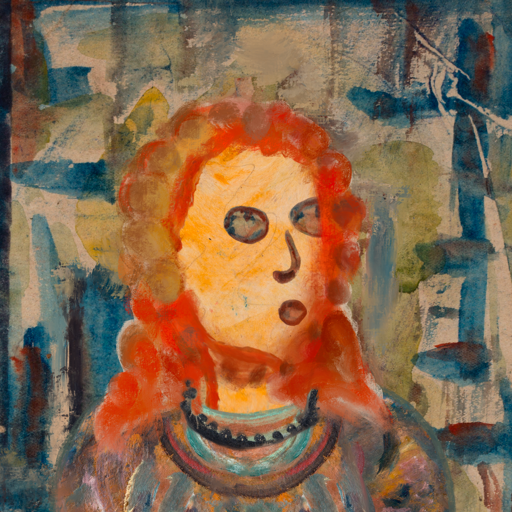
Background: Orphan, Head And Neck Side: Experience, Face Side: Orphan, Bust: Boggyland, Hair Side: Rupkatha, Head Accessory: Blank, Second Necklace: Blank, Necklace: Childish, Baby: Blank